Field crop: maize
Growth stage: 2
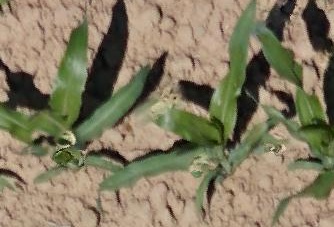
Species: maize